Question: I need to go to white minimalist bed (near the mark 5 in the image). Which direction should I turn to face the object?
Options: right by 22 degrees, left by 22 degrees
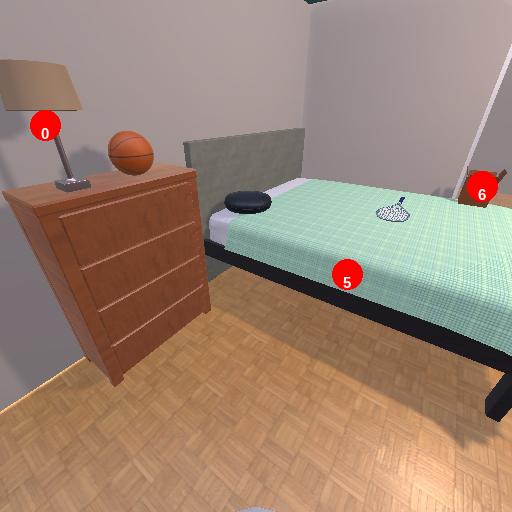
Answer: right by 22 degrees